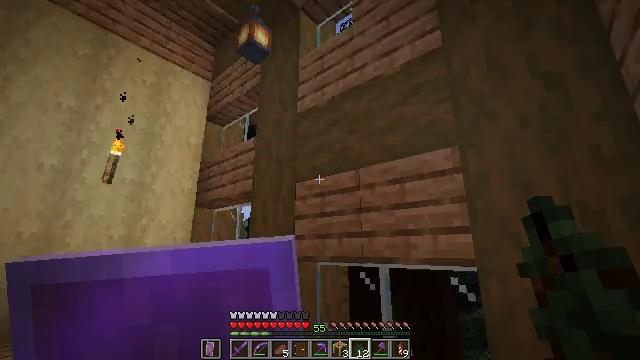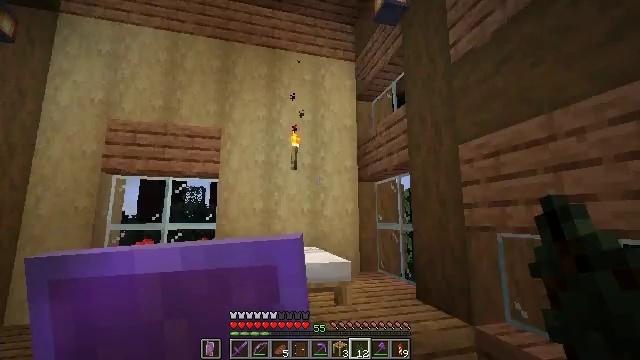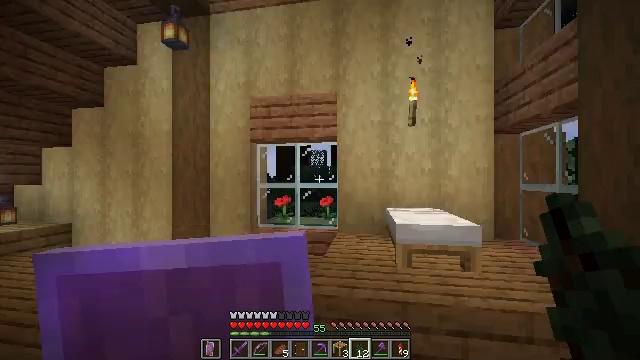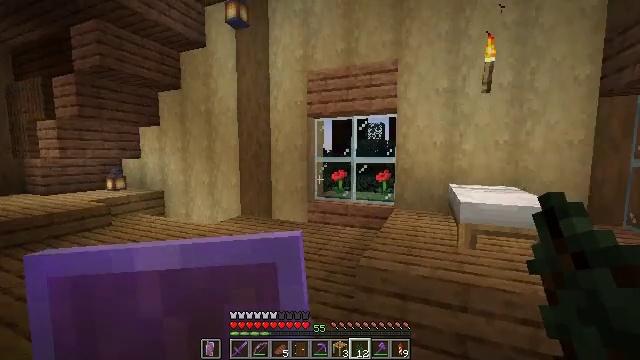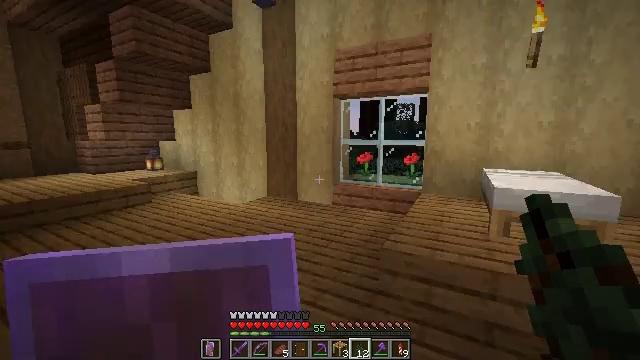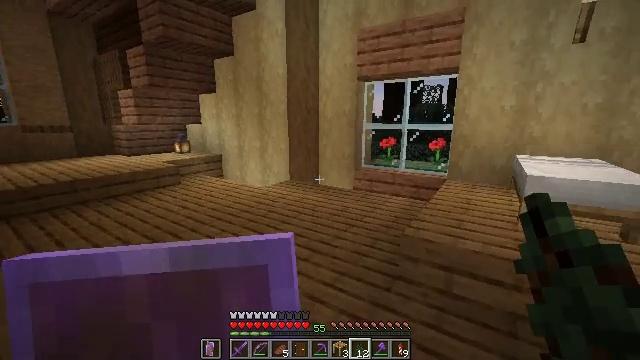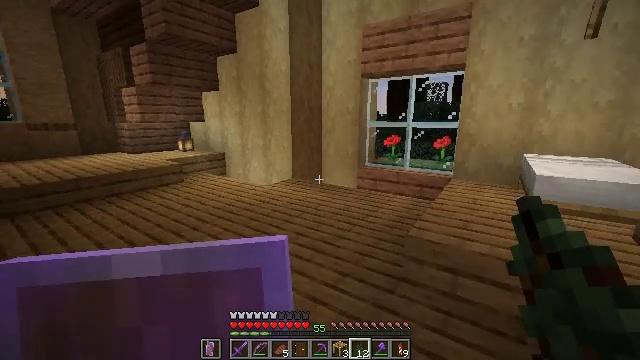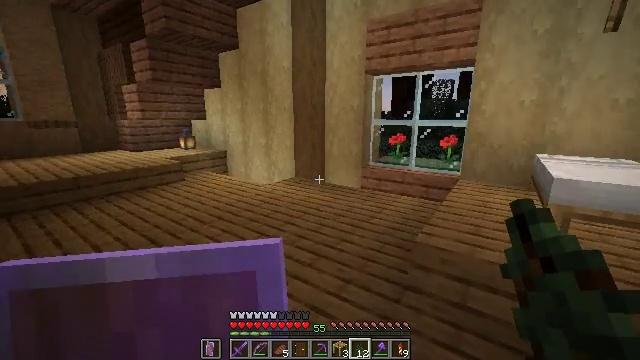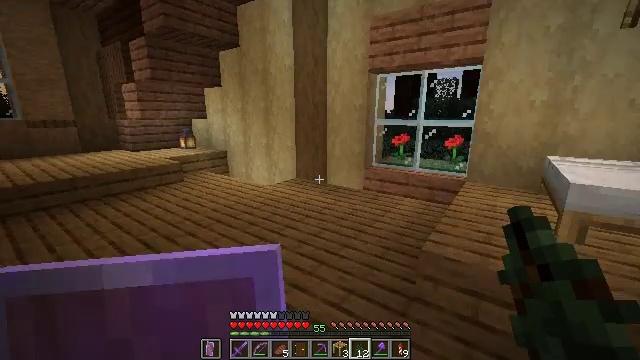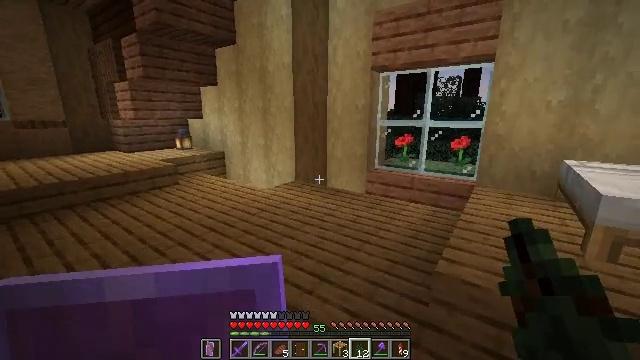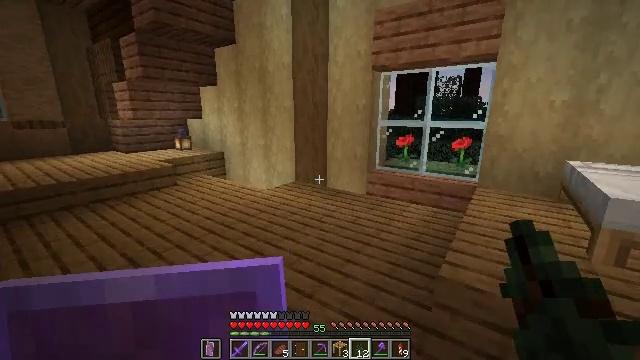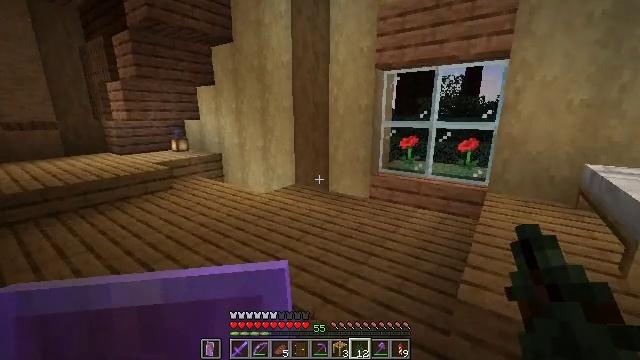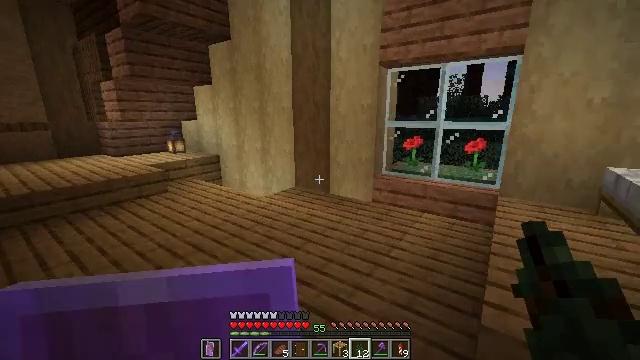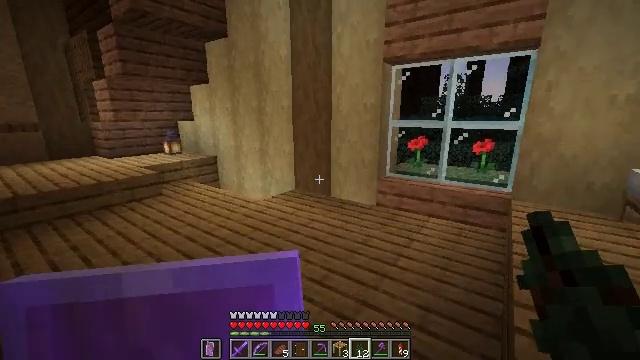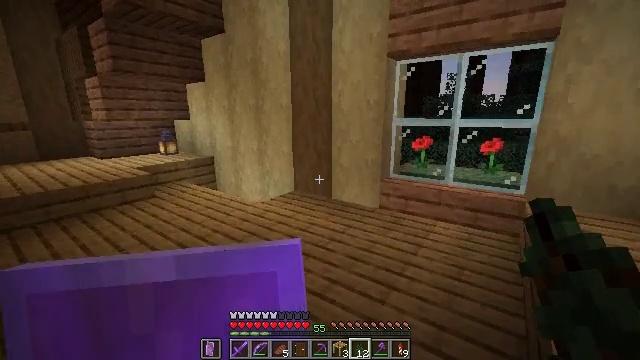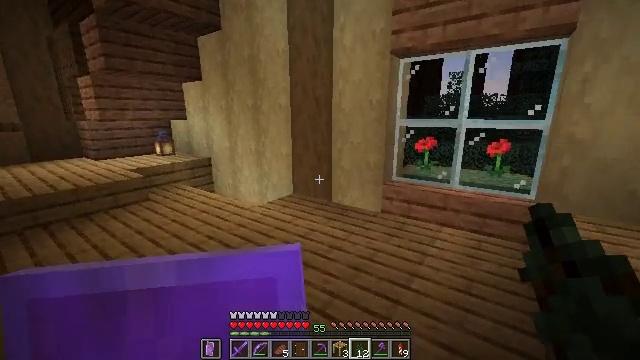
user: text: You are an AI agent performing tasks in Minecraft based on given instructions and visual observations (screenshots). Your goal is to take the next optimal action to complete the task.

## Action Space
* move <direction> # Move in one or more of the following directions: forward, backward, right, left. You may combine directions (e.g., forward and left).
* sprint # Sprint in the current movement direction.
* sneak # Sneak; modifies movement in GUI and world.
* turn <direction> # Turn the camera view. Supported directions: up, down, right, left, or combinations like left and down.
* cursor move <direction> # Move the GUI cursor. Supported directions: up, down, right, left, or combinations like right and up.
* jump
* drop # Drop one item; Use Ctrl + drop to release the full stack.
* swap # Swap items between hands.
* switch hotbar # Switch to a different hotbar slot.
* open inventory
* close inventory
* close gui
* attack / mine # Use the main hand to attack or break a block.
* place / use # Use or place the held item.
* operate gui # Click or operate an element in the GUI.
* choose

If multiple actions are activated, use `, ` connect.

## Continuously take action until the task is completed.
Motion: motion action
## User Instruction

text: Collect the brown shulker box for storage.
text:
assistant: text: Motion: turn left and down
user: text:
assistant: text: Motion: turn left and down
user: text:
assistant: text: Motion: turn left and down
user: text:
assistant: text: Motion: turn left and down
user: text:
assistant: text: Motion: turn left and down
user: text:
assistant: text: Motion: move forward
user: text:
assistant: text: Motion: move forward
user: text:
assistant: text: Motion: move forward
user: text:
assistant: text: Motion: move forward
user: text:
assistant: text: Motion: move forward
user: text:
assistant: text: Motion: move forward
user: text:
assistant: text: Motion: move forward
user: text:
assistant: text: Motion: move forward
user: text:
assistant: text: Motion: move forward
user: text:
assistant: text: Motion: move forward
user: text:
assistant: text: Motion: move forward
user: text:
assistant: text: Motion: move forward
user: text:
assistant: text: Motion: move forward, turn left
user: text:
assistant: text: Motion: move forward, turn left and down
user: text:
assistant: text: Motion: move forward, turn left and down
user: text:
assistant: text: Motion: move forward, turn left and down
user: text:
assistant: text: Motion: move forward, turn left
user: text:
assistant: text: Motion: move forward, turn left
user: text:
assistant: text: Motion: move forward
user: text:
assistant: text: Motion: move forward
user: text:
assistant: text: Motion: move forward
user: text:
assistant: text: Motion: move forward
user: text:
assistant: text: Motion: move forward
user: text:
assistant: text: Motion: move forward and move right
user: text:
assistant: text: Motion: move forward and move right